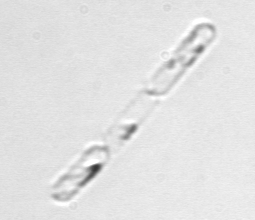
Label: Dactyliosolen_fragilissimus